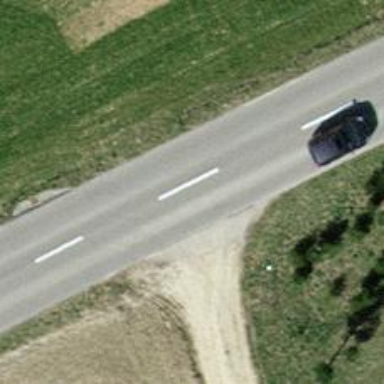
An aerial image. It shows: Tertiary road.